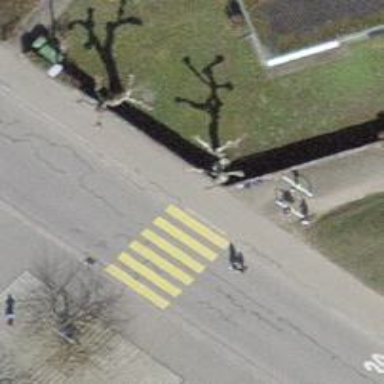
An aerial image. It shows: Marked crossing with visible markings.